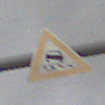
Verkehrszeichen: SchleuderOderRutschgefahr
Umgebung: Outdoor, Suburban
Tageszeit: MorningAfternoon
Wetter: Overcast
Licht: Natural
Jahreszeit: NotSpecified
Kontrast: LowContrast